Question: I have a 'Core Data Entity' named 'Toys' with two 'attributes': an 'integer' named 'identifier' and an 'NSString' named 'details'.
My storyboard setup consists of a split view with an 'NSTableView' on the left and an 'NSTextField' on the right. The table on the left is displaying a list of the existing toy objects with their identifier integers, and I'd like to change the content of the text field on the right so it corresponds to the details of the object selected on the table.
I'm trying to achieve that by using 'Cocoa Bindings'. To set up the table, I created an 'Array Controller' connected to the 'Toys' entity. To hook up the 'NSTextField', I bound the 'value' of the field to that same array controller.
Currently, the table will gather a list of all my objects but the text field will load the description for a random object of the array each time I run the application. How could I change the contents of the text field based on the row selected on the left side? I'd prefer to use bindings if available.

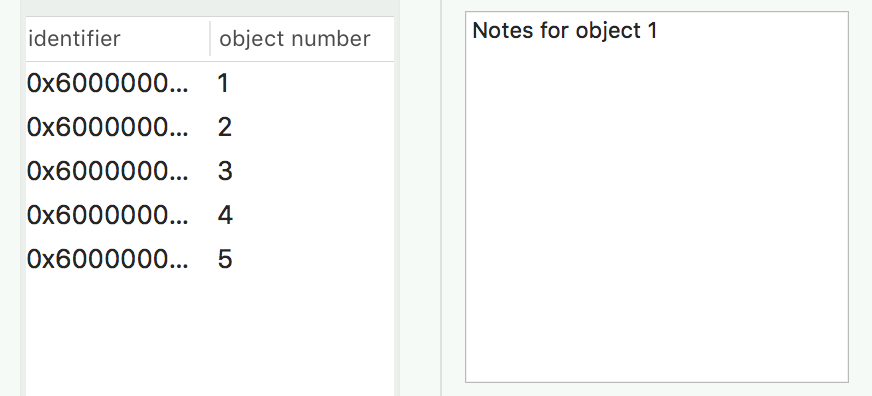
Answer: Thanks for the comments. I was indeed missing a connection from the table to the array controller. Fixed by binding the 'table' to the 'array controller' under 'Selection Indexes', with 'selectionIndexes' set as 'Controller Key'.